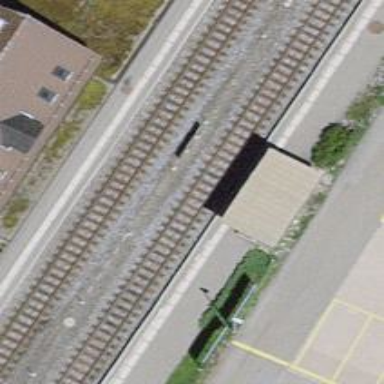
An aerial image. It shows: Narrow-gauge railway siding with electrified contact lines.